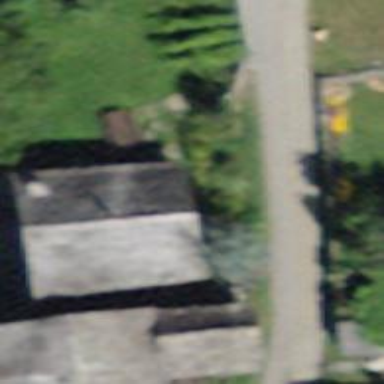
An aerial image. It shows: Simple and straightforward house.